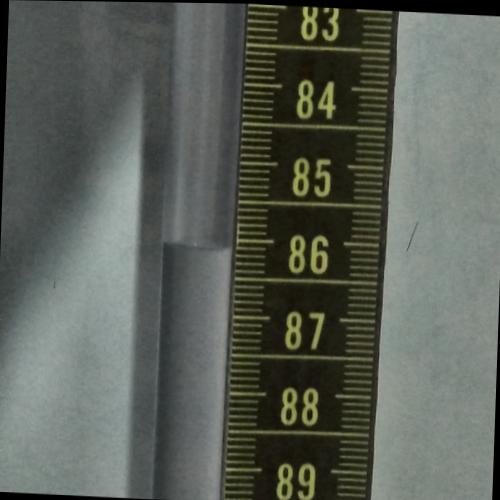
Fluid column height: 86.1 cm